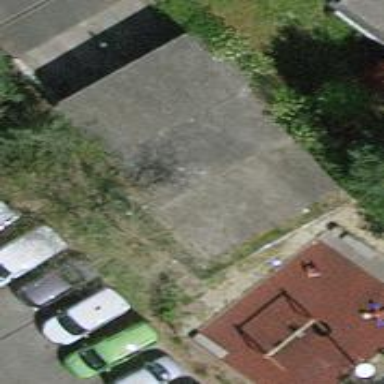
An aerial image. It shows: View of roof of building.